Question: I am using Eclipse Helios 3.6.2. I use it to do Android development using the ADT plugin. Recently I tried to check for memory leaks within an Android application that I have developed. For this I first got a hprof file from the DDMS view and then converted the hprof file to hpof using the hprof-conv tool provided in the Android sdk. By default the hprof file was not opening using MAT.
Now when I try to open the hpof file using MAT, I see garbage values. Please refer to the picture:

What could be going wrong here?
Thank you in advance.
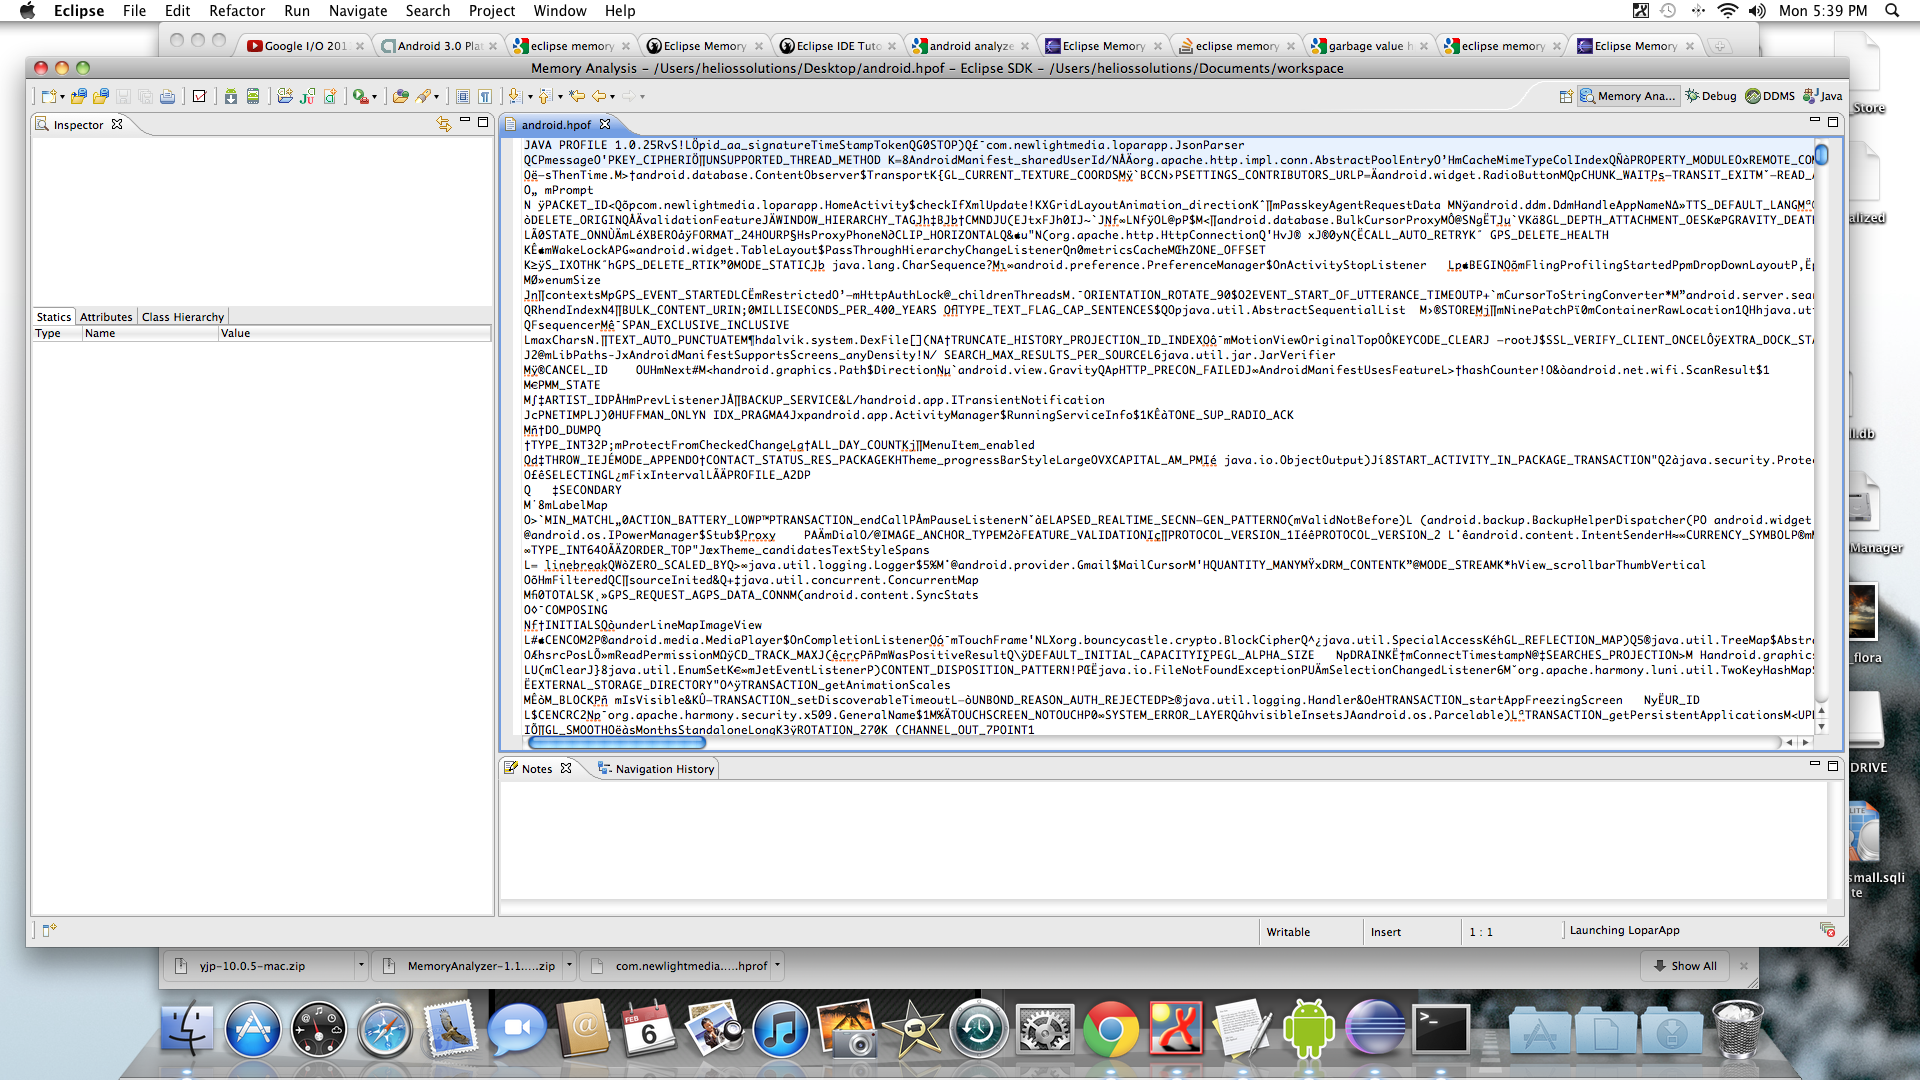
Answer: You're opening the data file as a text file in the text editor, not in the memory analyzer. This is almost certainly due to the misspelling of the file name -- should be '*.hprof', not '*.hpof'. Close the file, rename it, and try reopening it!